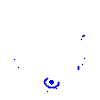
Particle: electron